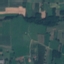
Land use / land cover class: Pasture